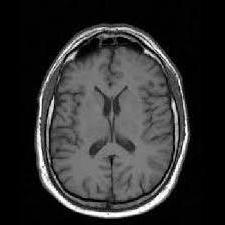
Label: notumor